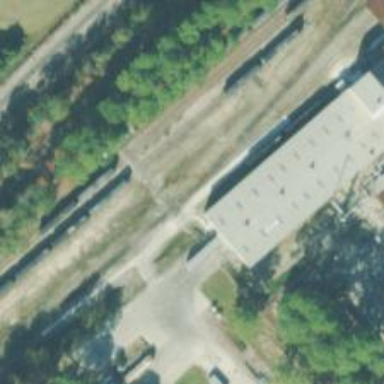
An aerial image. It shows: Rail spur service.